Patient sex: M
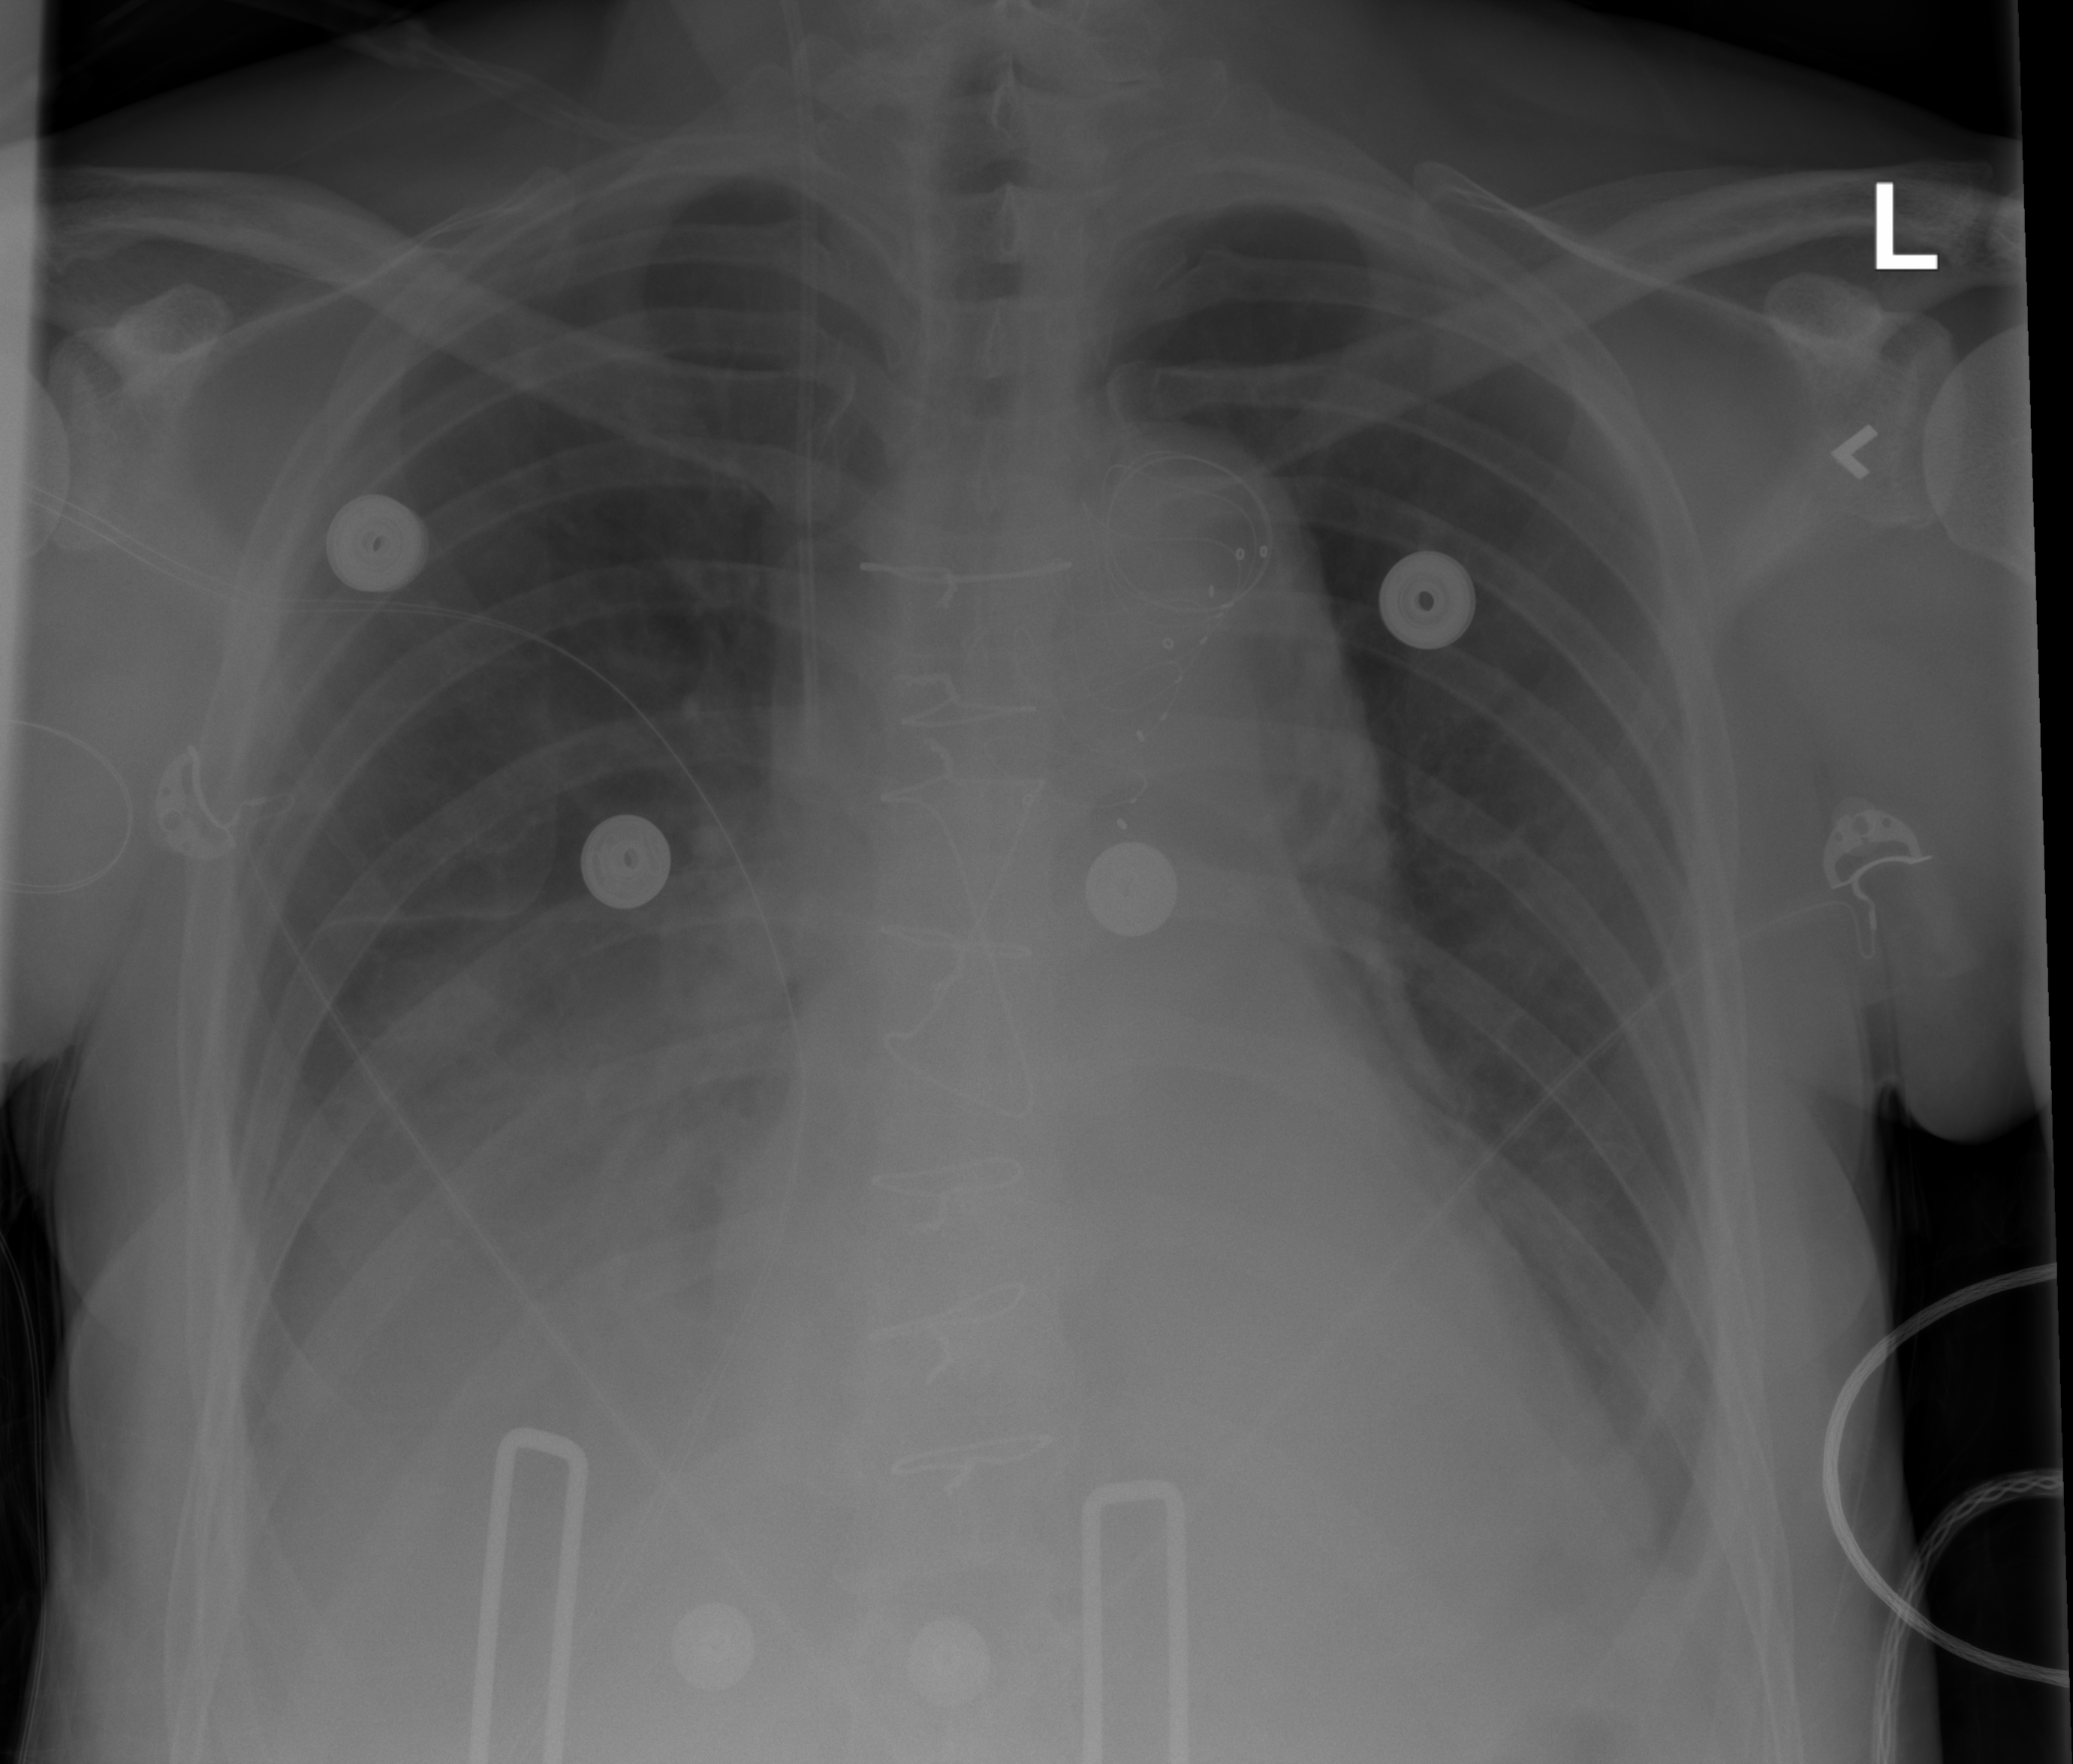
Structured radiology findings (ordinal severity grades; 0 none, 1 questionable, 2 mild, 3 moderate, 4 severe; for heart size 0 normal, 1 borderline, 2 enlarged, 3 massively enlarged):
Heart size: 0
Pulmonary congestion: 0
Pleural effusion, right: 3
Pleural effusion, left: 2
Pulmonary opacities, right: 2
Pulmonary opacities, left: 0
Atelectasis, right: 2
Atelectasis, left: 2